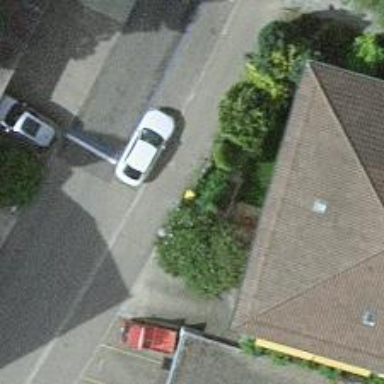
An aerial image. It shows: Post box is visible.